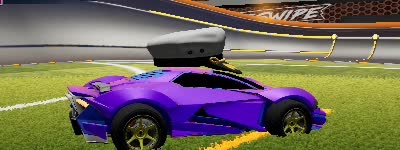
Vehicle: werewolf